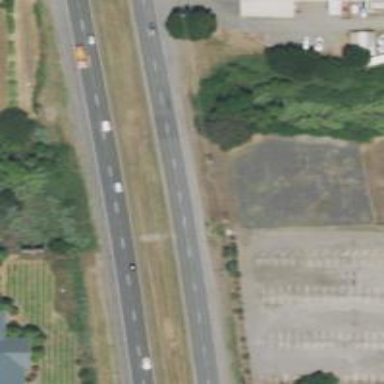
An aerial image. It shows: This image shows trunk highway that functions as expressway.